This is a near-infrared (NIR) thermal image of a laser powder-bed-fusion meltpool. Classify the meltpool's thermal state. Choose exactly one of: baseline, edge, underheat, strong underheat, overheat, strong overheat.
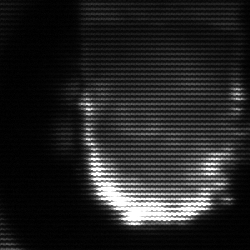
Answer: baseline